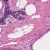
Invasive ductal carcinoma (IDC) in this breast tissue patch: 0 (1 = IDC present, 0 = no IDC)